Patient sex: F
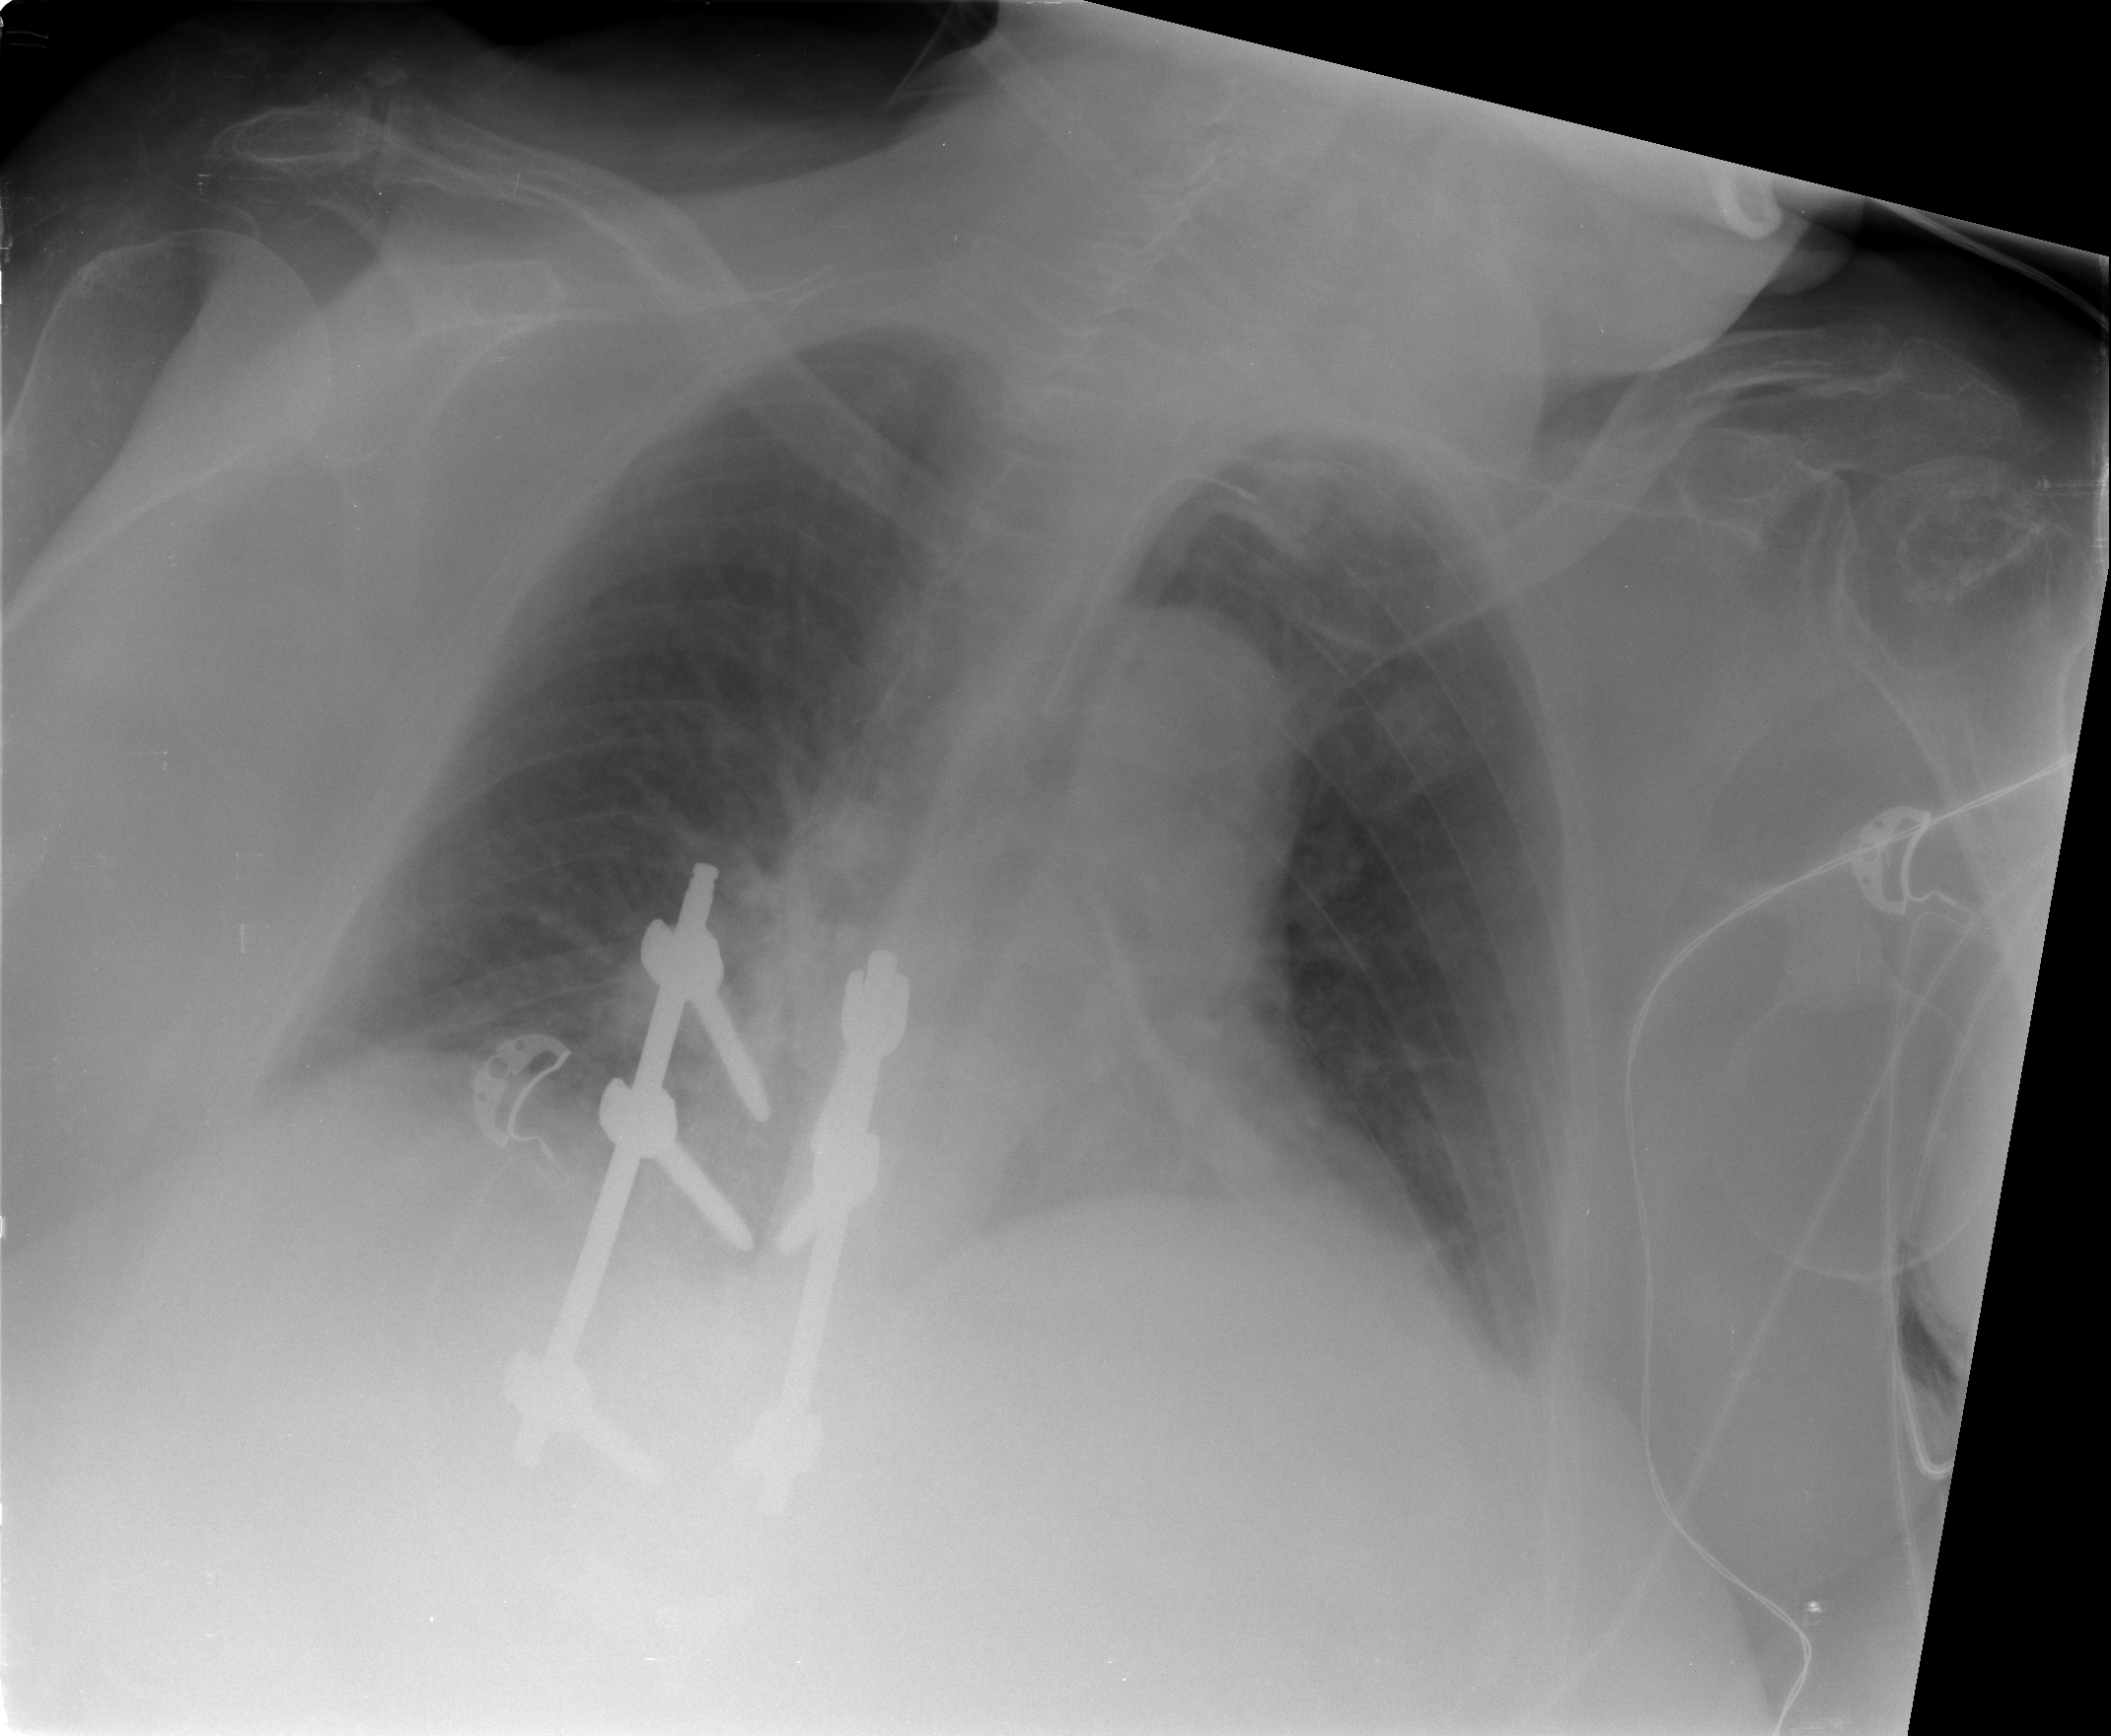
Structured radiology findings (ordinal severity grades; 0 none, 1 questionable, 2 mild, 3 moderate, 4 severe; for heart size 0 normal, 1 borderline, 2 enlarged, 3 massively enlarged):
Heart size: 2
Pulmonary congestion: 0
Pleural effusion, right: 2
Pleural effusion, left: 1
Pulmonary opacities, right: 0
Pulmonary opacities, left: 0
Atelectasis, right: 1
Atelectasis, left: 2